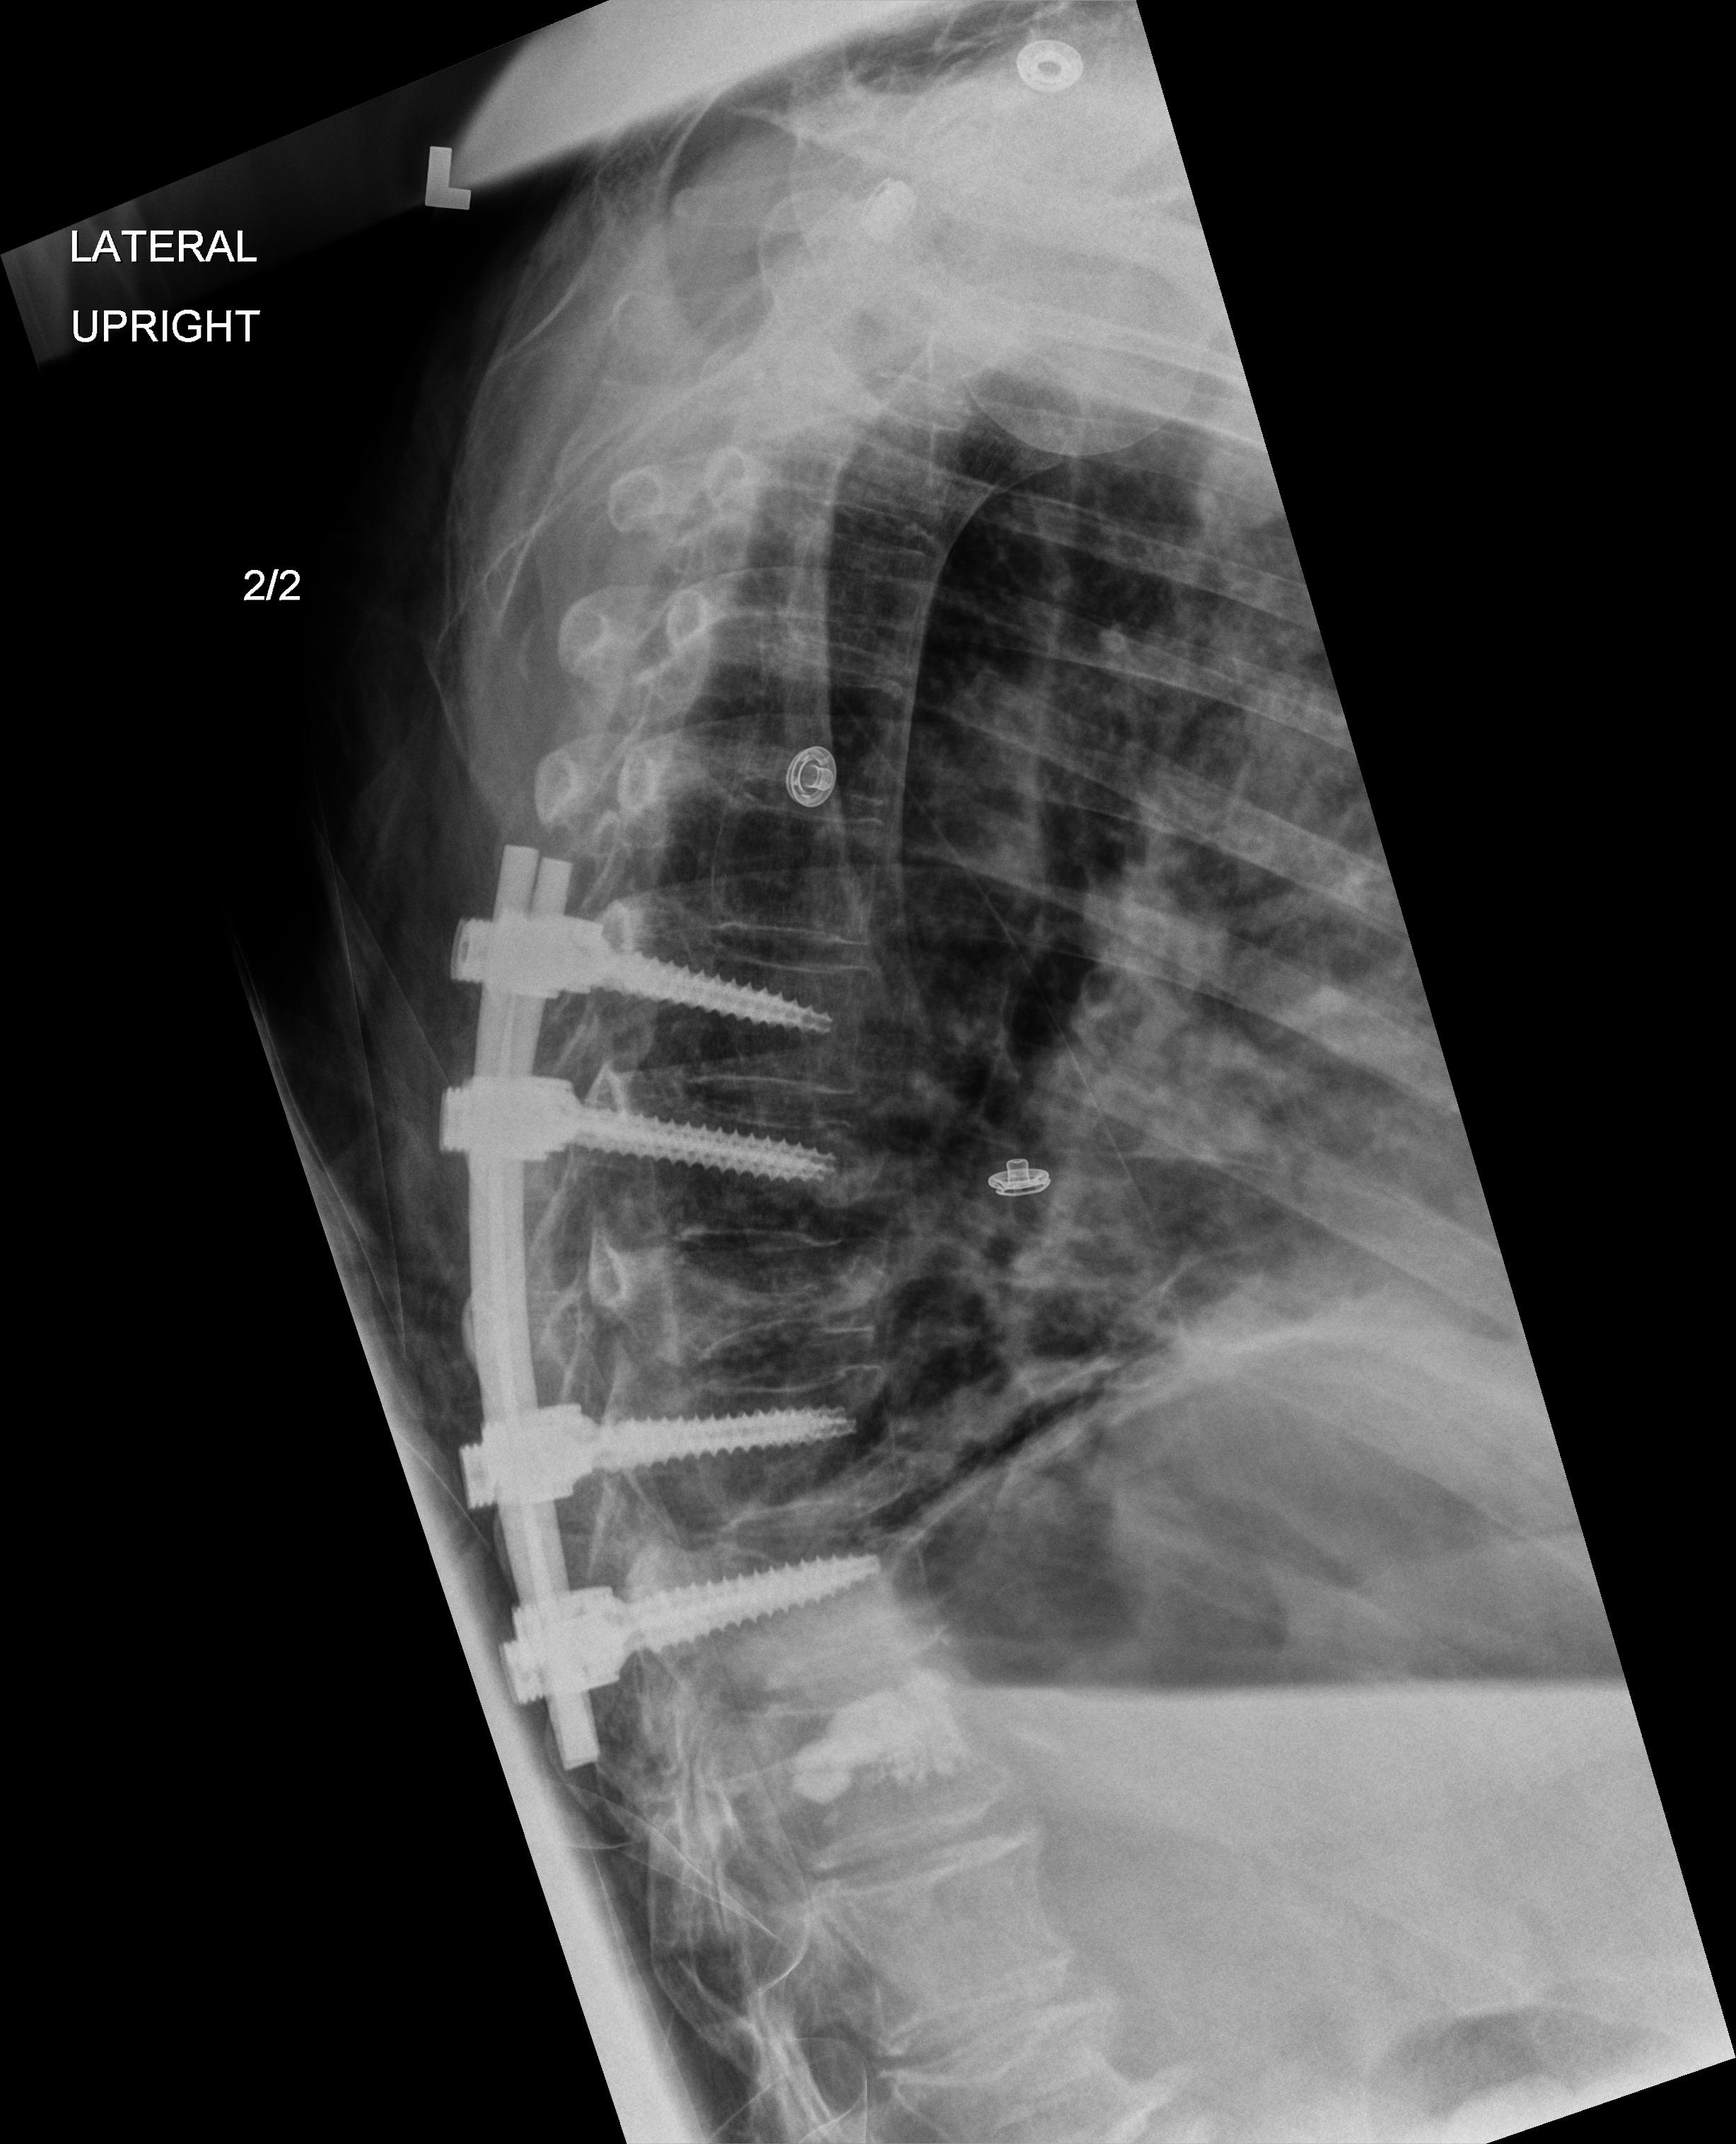
View: LATERAL
Implant manufacturer: seaspine mariner